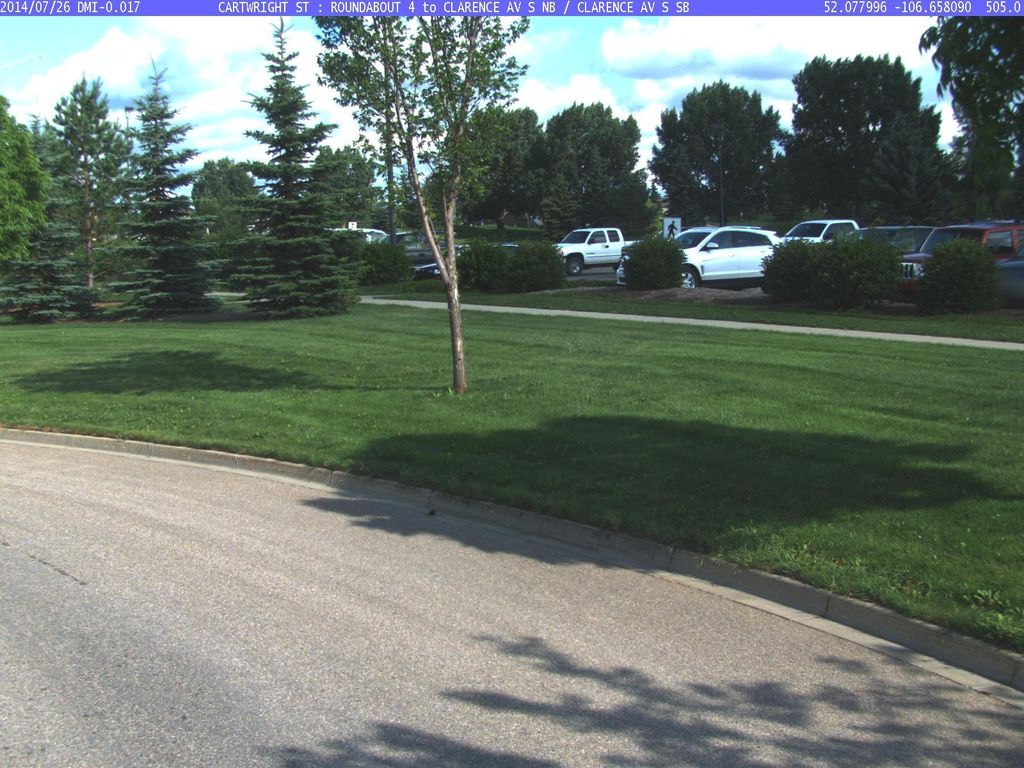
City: saskatoon